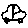
Label: car